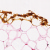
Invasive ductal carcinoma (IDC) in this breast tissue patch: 0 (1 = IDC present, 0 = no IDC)